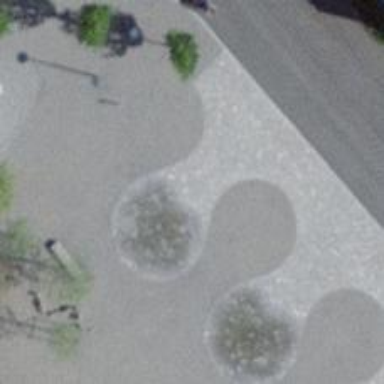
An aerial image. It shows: Fountain.